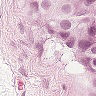
Metastatic tissue present: yes